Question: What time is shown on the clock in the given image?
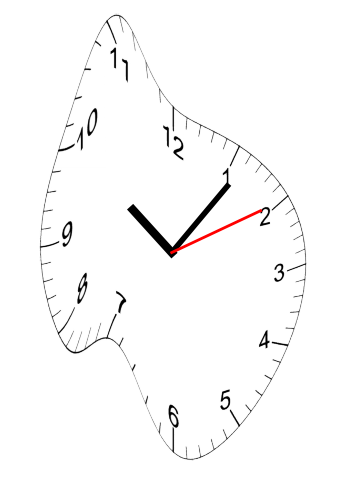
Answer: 10:06:10